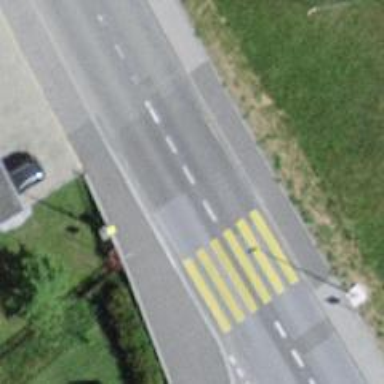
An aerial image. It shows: Zebra crossing on the road.